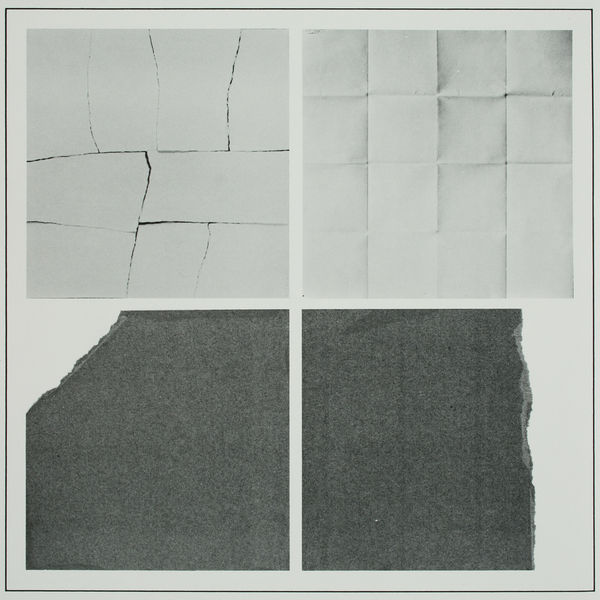
Titel: Different Kinds of Paper Pieces
Künstler: Sol Lewitt
Schlagwörter: dunkel, weiß, grau, hell, schwarz, falten, zerrissen, papier, ecke, abstrakt, fläche, flächen, modern, risse, linien, material, gefaltet, kante, vier, fugen, kreuz, linie, ecken, quadrate, eck, kanten, quadrat, viereck, knick, reissen, riss, teile, unvollständig, fugenschnitt, schnipsel